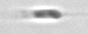
Label: flagellate_morphotype3